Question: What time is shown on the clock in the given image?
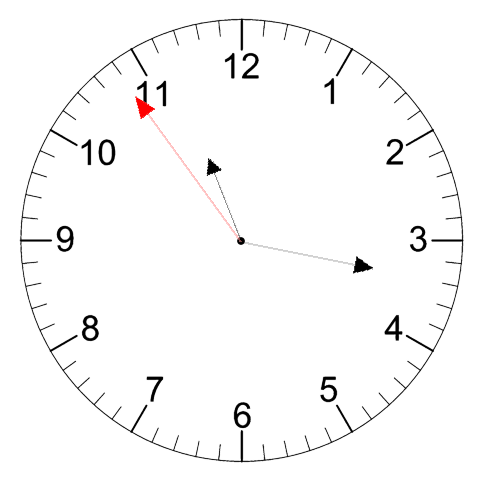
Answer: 11:16:54